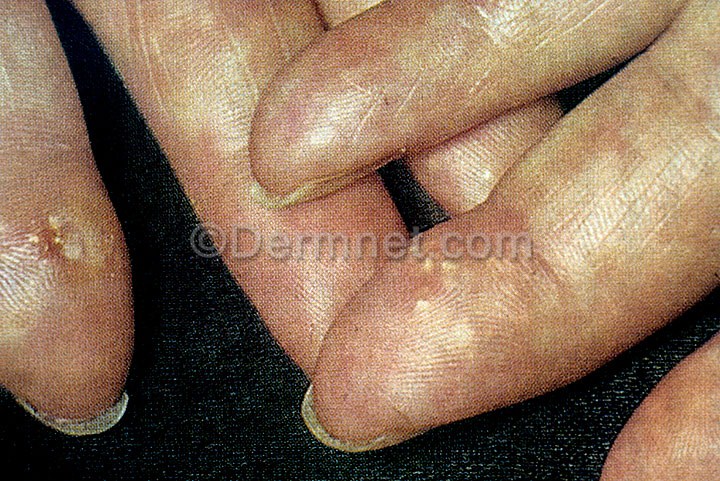
Disease: Systemic Disease